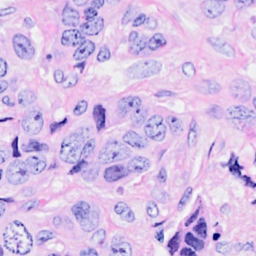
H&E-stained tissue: Breast